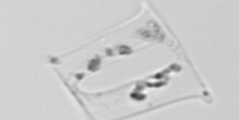
Label: Eucampia